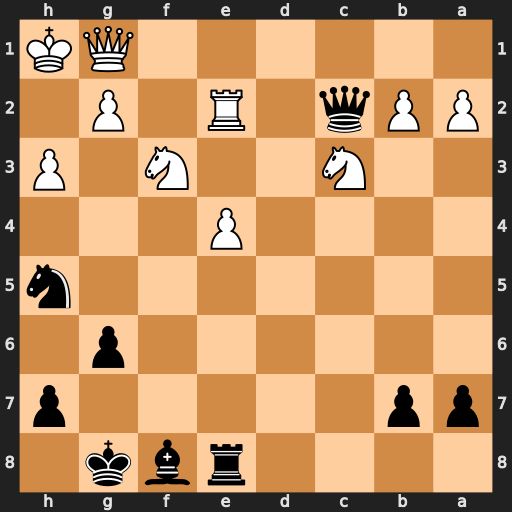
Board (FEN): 4rbk1/pp5p/6p1/7n/4P3/2N2N1P/PPq1R1P1/6QK
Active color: b
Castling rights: -
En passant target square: -
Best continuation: Ng3+ Kh2 Nxe2